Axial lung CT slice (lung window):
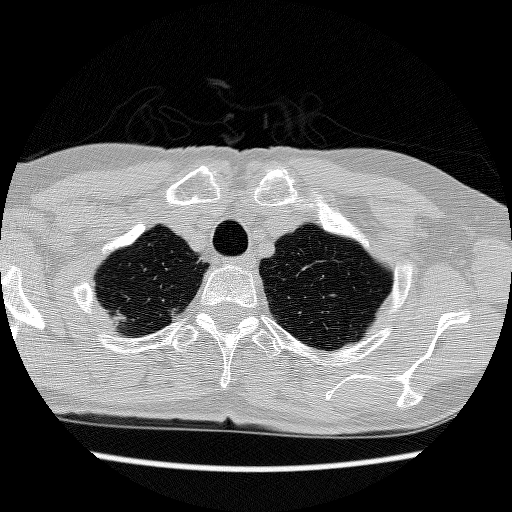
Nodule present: no